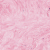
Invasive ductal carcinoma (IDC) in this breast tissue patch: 0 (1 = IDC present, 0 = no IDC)